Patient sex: M
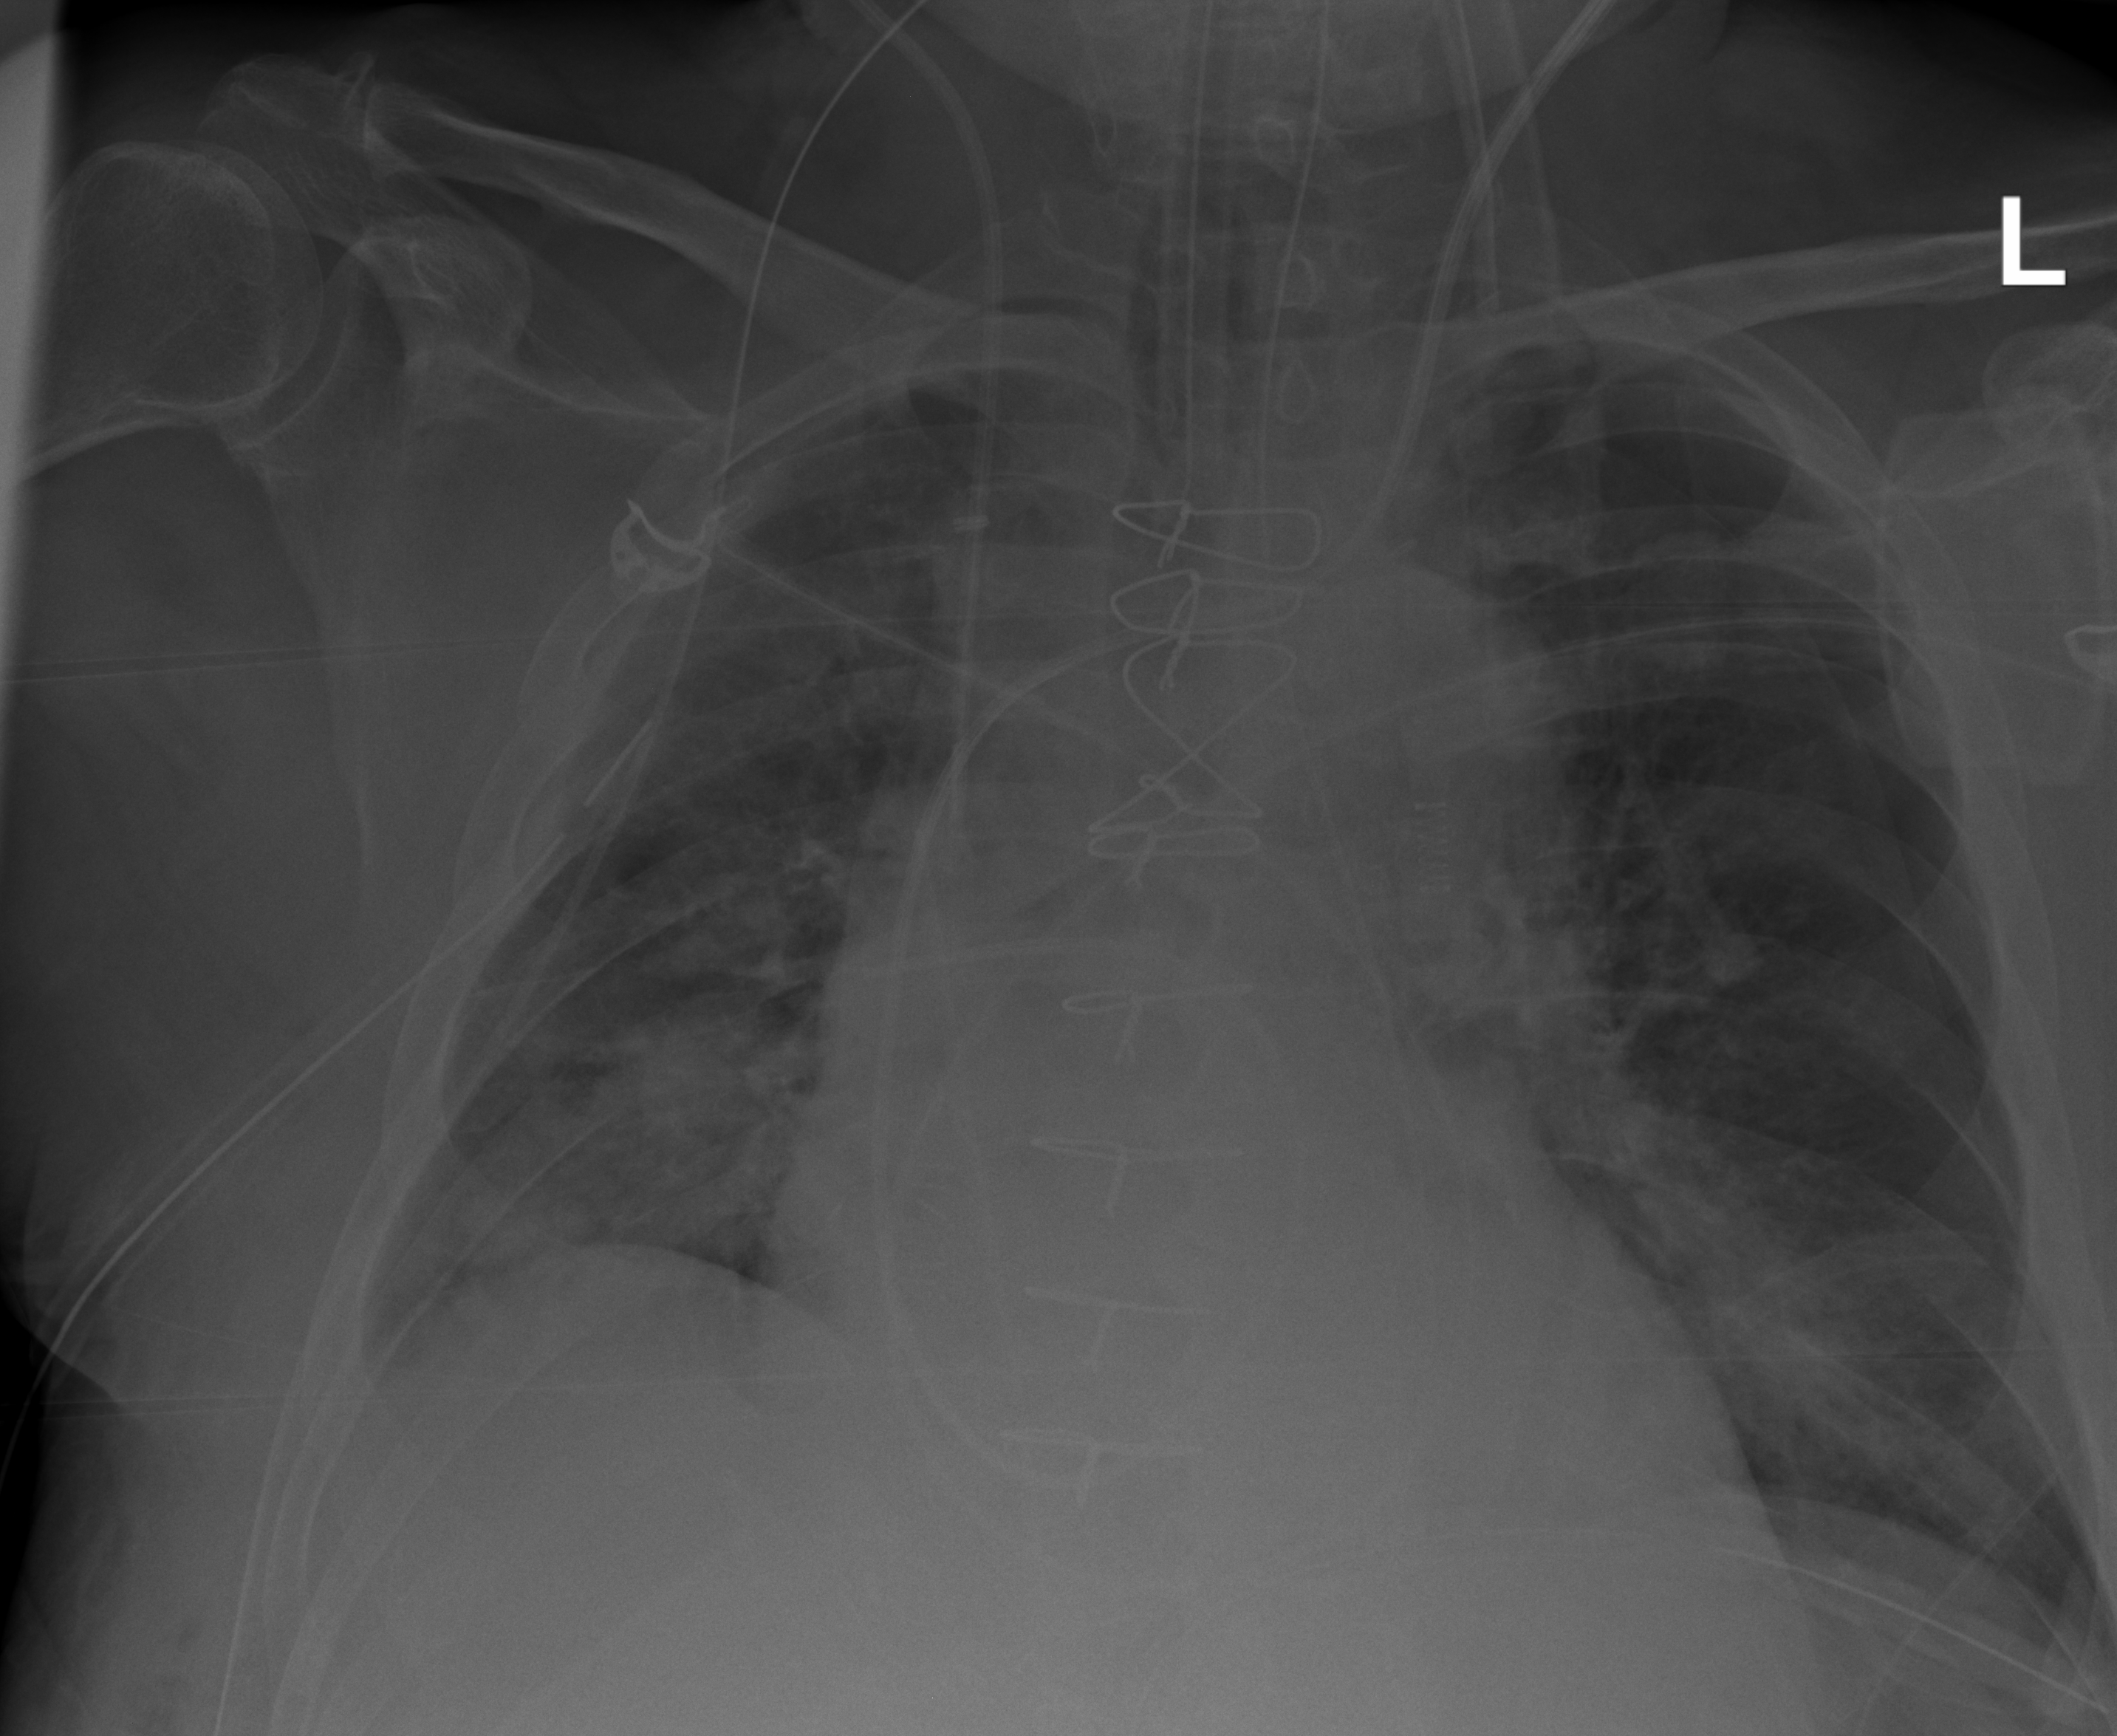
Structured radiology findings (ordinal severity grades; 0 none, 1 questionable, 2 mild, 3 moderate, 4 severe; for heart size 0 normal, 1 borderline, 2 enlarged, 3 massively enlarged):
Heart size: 2
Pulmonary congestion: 2
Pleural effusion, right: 2
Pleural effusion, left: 0
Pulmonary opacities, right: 3
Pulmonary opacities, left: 1
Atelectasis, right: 3
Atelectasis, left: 3